Question: I created this helper function for a handlebars template
'''
Handlebars.registerHelper('reverse_for', function(from, to, decrease, block) {
var result = '';
for(var i = from; i >= to; i -= decrease)
result += block.fn(i);
return result;
});
'''
The code seems to work irradical. It sometimes works and sometimes doesn't return the value of {{ this }} (in handlebars.js template) although it has the correct inputs and loops over the correct number of items.
This is how I output it in a handlebars.js template
'''
<div class="form-group">
<label>Bar Width {{baseComponents.bar.product.max_width}} - {{baseComponents.bar.product.min_width}}</label>
<select class="form-control csb-bar-width-selector">
{{#reverse_for baseComponents.bar.product.max_width baseComponents.bar.product.min_width 1}}
<option value="{{this}}">{{this}} inches</option>
{{/reverse_for}}
</select>
</div>
'''
Again it sometimes works. Here is an example of it working on the first time around but not the second time. When I reload it might work fully or not at all.

Again sometimes {{ this }} outputs the values correct and sometimes it doesn't. I think the problem is in the helper function and how I build the result. Any help is appreciated.
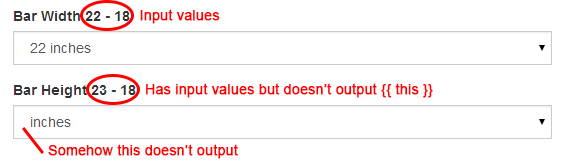
Answer: '''
Handlebars.registerHelper('reverse_for', function(from, to, decrease, options) {
var result = String('');
for(var i = parseInt(from); i >= parseInt(to); i -= parseInt(decrease))
{
result += String(options.fn({'index':parseInt(i)}));
}
return result;
});
'''
doesn't seem to have the problem.
In the templates I do now use
'''
{{ index }}
'''
and not
'''
{{ this }}
'''
To output the value
The parseInt and String casting didn't seem to affect the irradical results but returning it as an object with only the index key seems not to have this strange behavior.